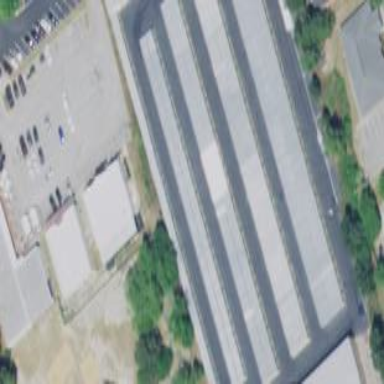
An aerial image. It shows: Warehouse building.